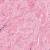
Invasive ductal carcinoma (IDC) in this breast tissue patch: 0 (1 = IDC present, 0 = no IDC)